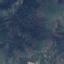
Land use / land cover class: HerbaceousVegetation